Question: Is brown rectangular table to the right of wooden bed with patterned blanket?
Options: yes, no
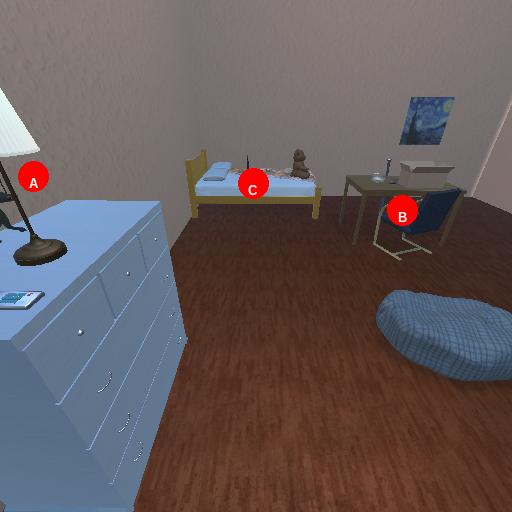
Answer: yes